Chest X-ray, PA view. Patient: 34 years old, sex M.
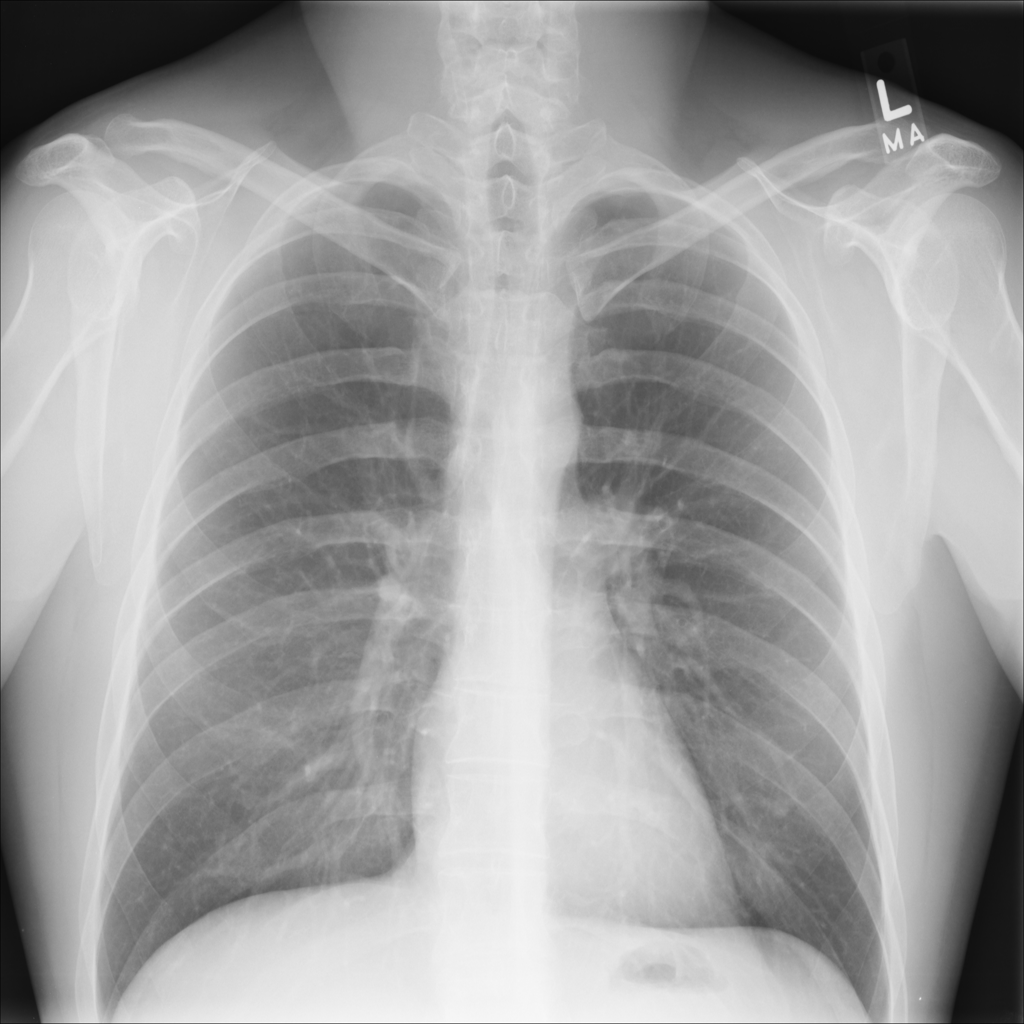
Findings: No Finding